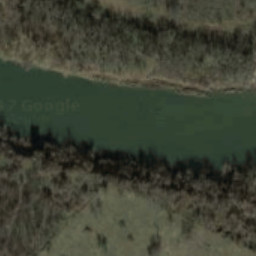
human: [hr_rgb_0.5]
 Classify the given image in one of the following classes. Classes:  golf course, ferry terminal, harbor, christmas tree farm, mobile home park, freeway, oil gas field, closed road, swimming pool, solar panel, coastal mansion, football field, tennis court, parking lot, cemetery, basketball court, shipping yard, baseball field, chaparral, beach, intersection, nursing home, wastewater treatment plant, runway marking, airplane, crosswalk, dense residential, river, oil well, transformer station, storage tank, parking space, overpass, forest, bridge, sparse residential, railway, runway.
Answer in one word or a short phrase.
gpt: river